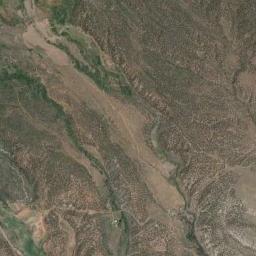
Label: mountain